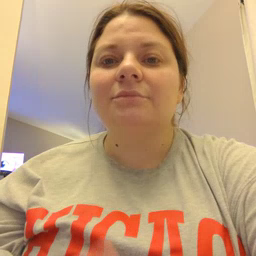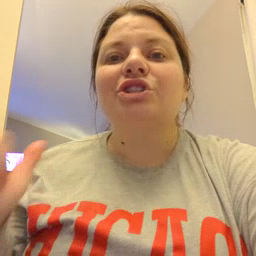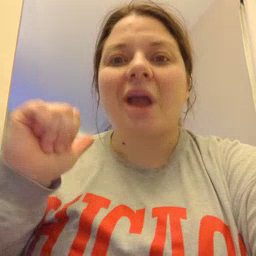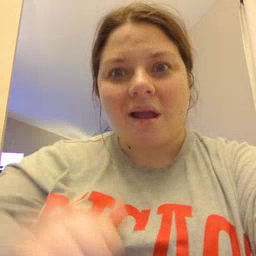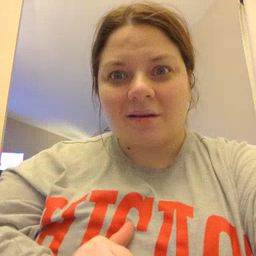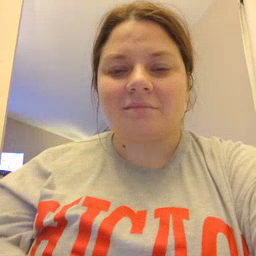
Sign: jacket